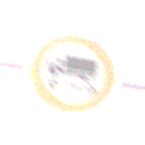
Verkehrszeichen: TatsaechlicheLaenge
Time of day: MorningAfternoon
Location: Outdoor (Nature)
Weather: PartlyCloudy
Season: Winter
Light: Natural